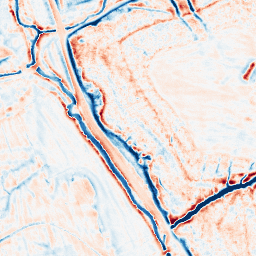
Category: edge_preserving
Decomposition family: bilateral
Decomposition parameters: d: 15
sigma_color: 75
sigma_space: 150
Upsampling method: quartic
Upsampling parameters: scale: 4
Upsampling scale: 4